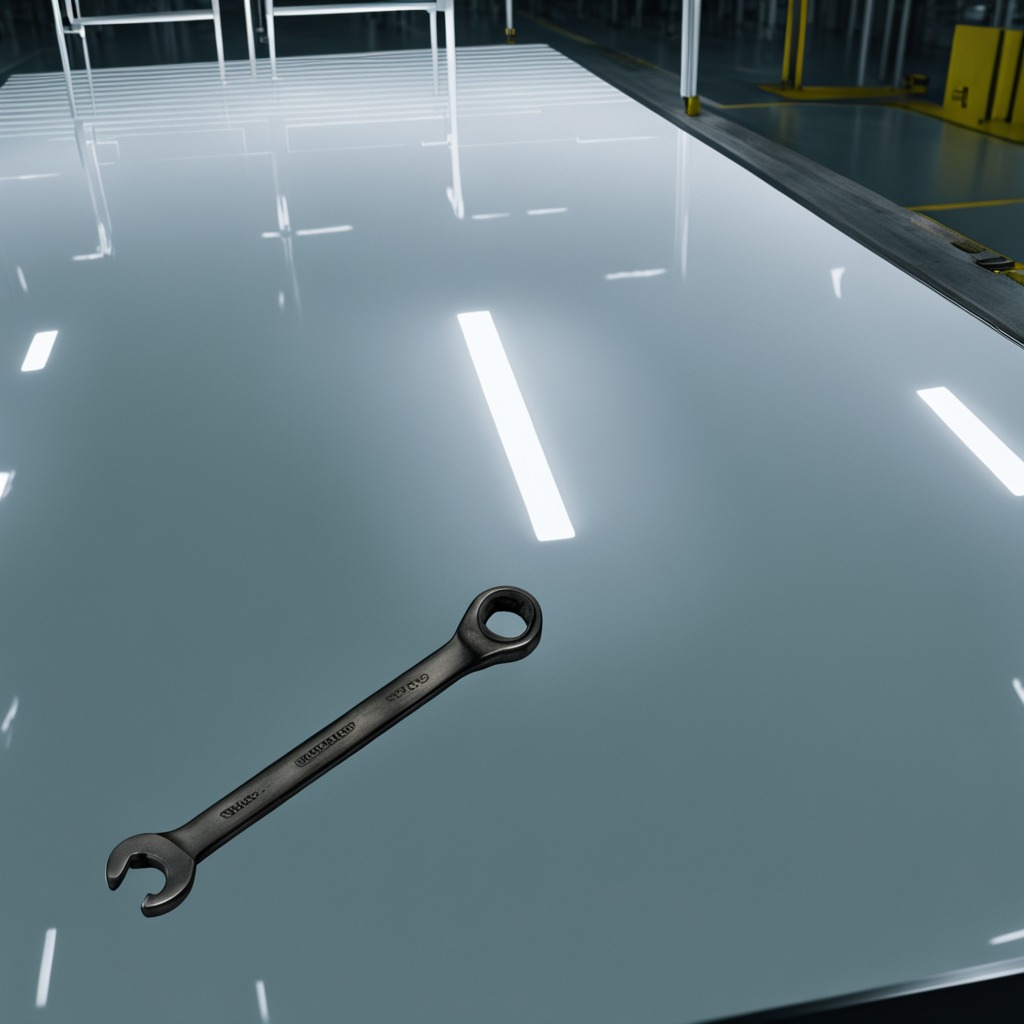
A wrench is lying on a high-gloss table in a ship maintenance bay industrial lighting.